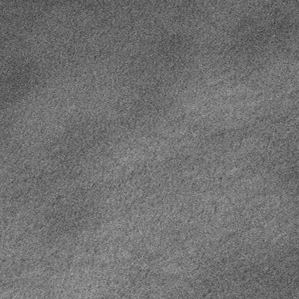
Label: frost